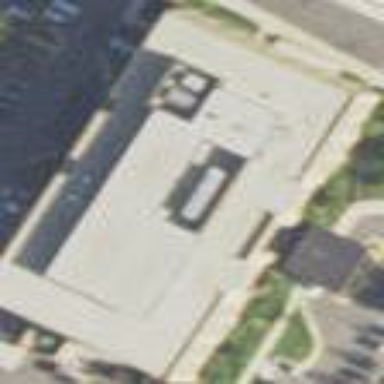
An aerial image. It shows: Building.